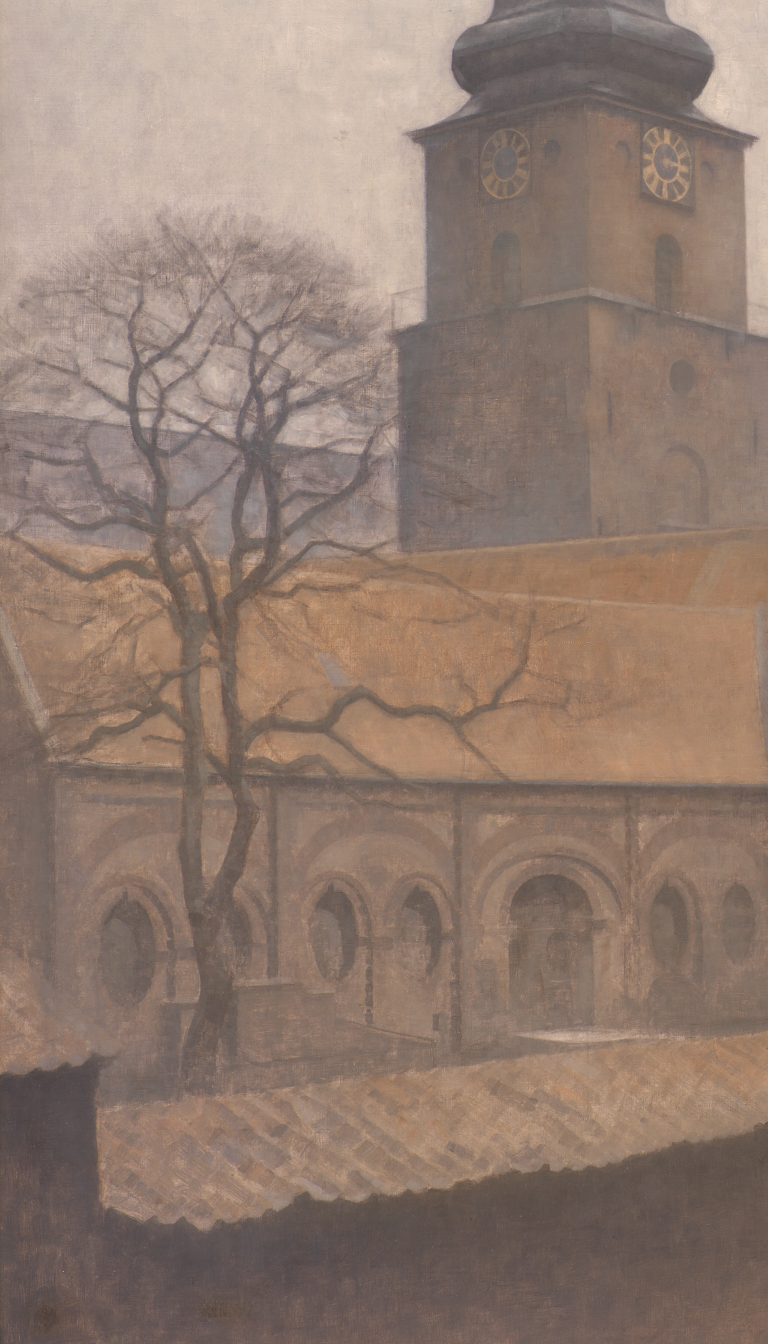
landscape painting, wide, overcast daylight, bare tree with dark branching arms before ochre church arcade and clock tower above tiled roof in foreground pale grey overcast sky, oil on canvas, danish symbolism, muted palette